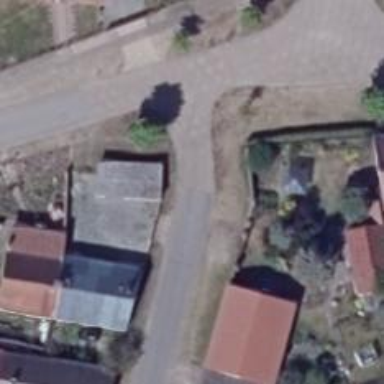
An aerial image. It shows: Residential road paved with concrete.